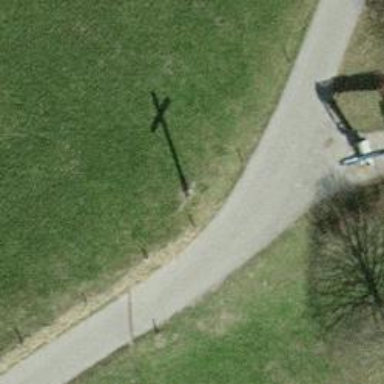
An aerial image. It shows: Historic wayside cross.